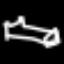
Label: bed